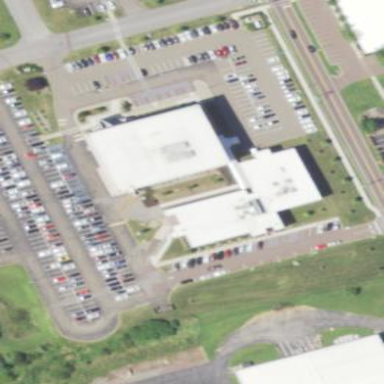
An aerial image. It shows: Office building.